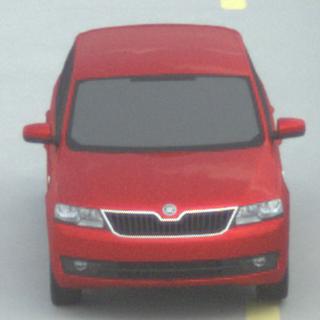
Make: Skoda
Model: Rapid Spaceback 1.2 TSI
Detailed model: Rapid Spaceback
Model produced from: 2013/10
Model produced until: 2015/04
Doors: 5
Color: red
Road condition: dry road
Daytime: midday
Contrast: low contrast